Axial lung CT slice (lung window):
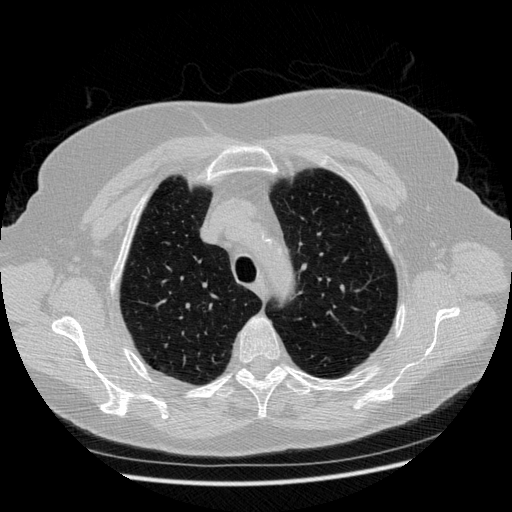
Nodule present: no